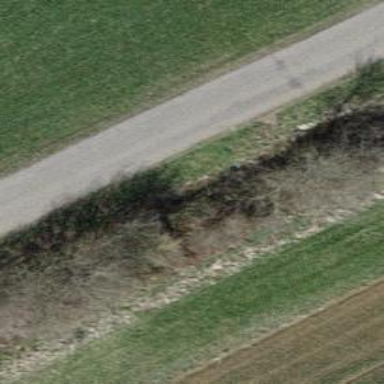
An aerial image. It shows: Ditch in the surroundings.